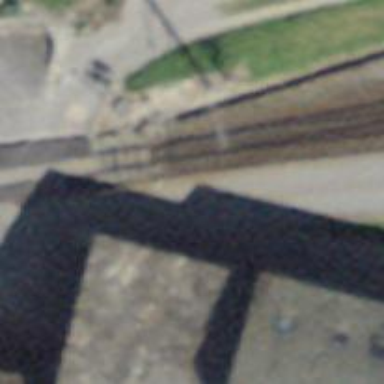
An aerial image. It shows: Railway switch.